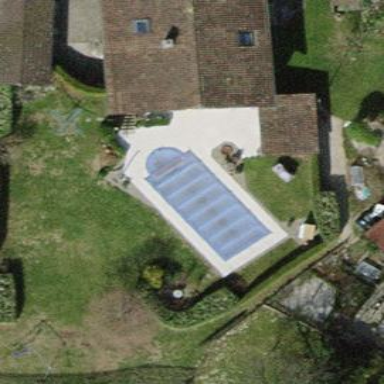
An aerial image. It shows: Swimming pool located in leisure land.